Question: I have a list, 'abbreviations', filled with string objects. I am trying to call the '.index' of a string in my list. When I call the '.index' method with a string I get a ValueError: 'LING' is not in list, when it clearly is in the list.

My code:
'''
for item in abbreviations:
print item
print abbreviations.index("LING")
'''
Why does 'LING' not exist when it clearing does? I have added my following lines of code, which searches 'abbreviations' for the index of a string. I am baffled -- "LING" is clearly in my abbreviations list.
EDIT (Additional Code):
'''
import csv
myfile = open("/Users/it/Desktop/Classbook/classAbrevs.csv", "rU")
lines = [tuple(row) for row in csv.reader(myfile)]
longSubjectNames = []
abbreviations = []
masterAbrevs = []
for item in lines:
longSubjectNames.append(item[0])
abbreviations.append(item[1])
with open ("/Users/it/Desktop/Classbook/masterClassList.txt", "r") as myfile:
masterSchedule = tuple(open("/Users/it/Desktop/Classbook/masterClassList.txt", 'r'))
for masterline in masterSchedule:
masterline.strip()
masterSplitLine = masterline.split("|")
subjectAbrev = ""
if masterSplitLine[0] != "STATUS":
subjectAbrev = ''.join([i for i in masterSplitLine[2] if not i.isdigit()])
masterAbrevs.append(subjectAbrev)
finalAbrevs = []
for subject in masterAbrevs:
if (subject[-1] == 'W') and (subject[-2:] != 'UW'):
subject = subject[:-1]
finalAbrevs.append(subject)
x = 0
for item in abbreviations:
print item
print abbreviations.index("LING")
for item in finalAbrevs:
if masterSplitLine[0] != "STATUS":
concat = abbreviations.index(str(finalAbrevs[x]).strip())
print "The abbreviation for " + str(item) + " is: " + longSubjectNames[concat]
x = x + 1
'''
The output of:
'''
masterAbrevs = []
for item in lines:
longSubjectNames.append(item[0])
abbreviations.append(item[1])
print '-'.join(abbreviations)
'''
is:
'''
ACA-ACCY-AFST-AMST-ANAT-ANTH-APSC-ARAB-AH-FA-ASTR-BIOC-BISC-BME-BMSC-BIOS-BADM-CHEM-CHIN-CE-CLAS-CCAS-COMM-CSCI-CFA-CNSL-CPED-DNSC-EALL-ECON-EDUC-ECE-EHS-ENGL-EAP-EMSE-ENRP-EPID-EXSC-FILM-FINA-FORS-FREN-GEOG-GEOL-GER-GREK-HCS-HSCI-HLWL-HSML-HEBR-HIST-HOMP-HONR-HDEV-HOL-HSSJ-ISTM-IDIS-IAD-INTD-IAFF-IBUS-ITAL-JAPN-JSTD-KOR-LATN-LAW-LSPA-LING -MGT-MKTG-MBAD-MATH-MAE-MED-MICR-MMED-MSTD-MUS-NSC-ORSC-PSTD-PERS-PHAR-PHIL-PT-PA-PHYS-PMGT-PPSY-PSC-PORT-PSMB-PSYD-PSYC-PUBH-PPPA-REL-SEAS-SMPA-SLAV-SOC-SPAN-SPED-SPHR-STAT-SMPP-SUST-TRDA-TSTD-TURK-UW-WLP-WSTU
Traceback (most recent call last):
File "/Users/it/Desktop/Classbook/sortClasses.py", line 25, in <module>
with open ("/Users/it/Desktop/Classbook/masterClassList.txt", "r") as anything:
IOError: [Errno 2] No such file or directory: '/Users/it/Desktop/Classbook/masterClassList.txt'
'''
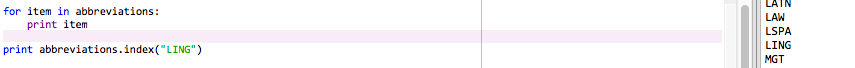
Answer: The problem is, from the result you ran:
is shown in your list, not
with running this I get the desired index:
'''
abbreviations.index("LING ")
71
'''
To correct this, there are many methods to strip the , I'm showing one of those:
'''
abbreviations.append(item[1].strip())
'''
By correcting this line, your will strip the before appending to your list.